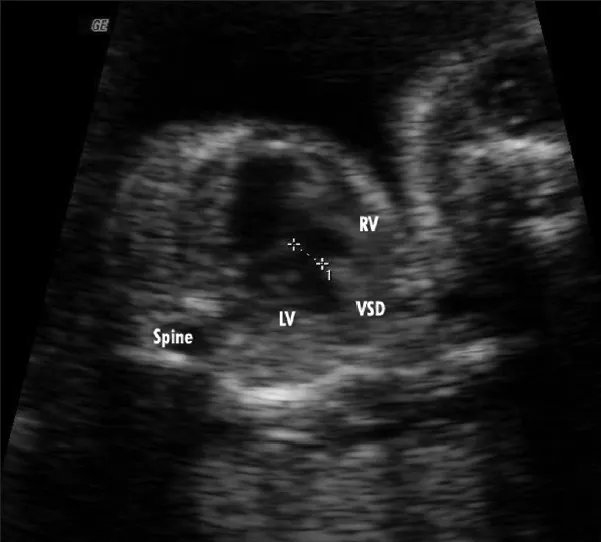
Ventricular septal defect.
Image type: radiology (ultrasound)